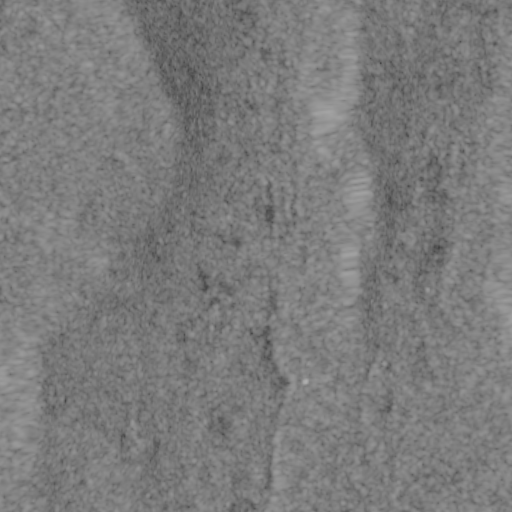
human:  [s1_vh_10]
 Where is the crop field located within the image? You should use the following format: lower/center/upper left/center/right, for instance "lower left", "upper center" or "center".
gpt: The crop field is located in the lower center of the image.
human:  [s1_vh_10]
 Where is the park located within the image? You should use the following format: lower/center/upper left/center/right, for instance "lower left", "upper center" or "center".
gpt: The park is located in the center right of the image.
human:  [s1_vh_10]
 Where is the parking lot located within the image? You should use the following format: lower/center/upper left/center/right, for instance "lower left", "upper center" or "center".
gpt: The parking lot is located in the lower center of the image.
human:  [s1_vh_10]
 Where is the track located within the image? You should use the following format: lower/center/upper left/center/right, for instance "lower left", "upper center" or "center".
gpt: There is no track in the image.

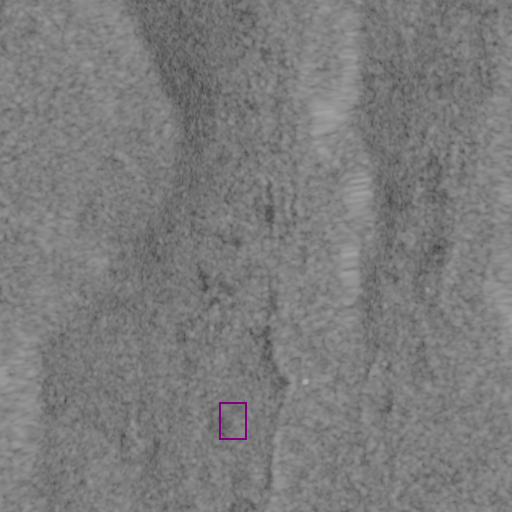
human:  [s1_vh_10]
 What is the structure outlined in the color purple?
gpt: The structure outlined in purple is a crop field.
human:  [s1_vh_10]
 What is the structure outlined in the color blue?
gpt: There is no blue outline.